Question: I have a search form that is allowing you to enter any information you want into it and perform the search on that data.
Here is what the form looks like:

My goal is to allow them to enter a start and end date. However, they could chose to only enter one or the other. In this case, I need my stored procedure to handle it correctly.
If the end date is empty, the end date will just become today's date. If the start date is empty, we could do any date (sqls default date for example which would include everything.
The 'awardDate' is that field that is being searched. If both dates are entered, then it would need to be the range 'between start and end'
Below is my current stored procedure:
'''
SELECT DISTINCT A.[awardID],
A.[awardDescription],
convert(varchar,cast(A.[awardValue] as money),1) as awardValue,
CONVERT (VARCHAR (10), A.[awardDate], 101) AS awardDate,
CONVERT (VARCHAR (10), A.[timestamp], 101) AS timestamp,
B.[FirstName] + ' ' + B.[LastName] as empName,
B.[ntid] AS empNTID,
C.[awardType] as awardTypeName,
D.[locationName],
E.[awardStatusName]
FROM taxTracker AS A
INNER JOIN
empTable AS B
ON A.[employee] = B.[empID]
INNER JOIN
taxTrackerAwardTypes AS C
ON A.[awardType] = C.[awardTypeID]
INNER JOIN taxTrackerLocations as D
ON A.[awardLocation] = D.[id]
INNER JOIN taxTrackerStatuses as E
ON A.[awardStatus] = E.[awardStatusID]
WHERE ((A.[employee] IN (SELECT ParamValues.x2.value('empID[1]', 'VARCHAR(60)')
FROM @employees.nodes('/employees/employee') AS ParamValues(x2)))
OR (ISNULL(@awardType, '') <> ''
AND A.[awardType] LIKE '%' + @awardType + '%')
OR (ISNULL(@awardStatus, '') <> ''
AND A.[awardStatus] LIKE '%' + @awardStatus + '%'))
FOR XML PATH ('details'), TYPE, ELEMENTS, ROOT ('root');
'''
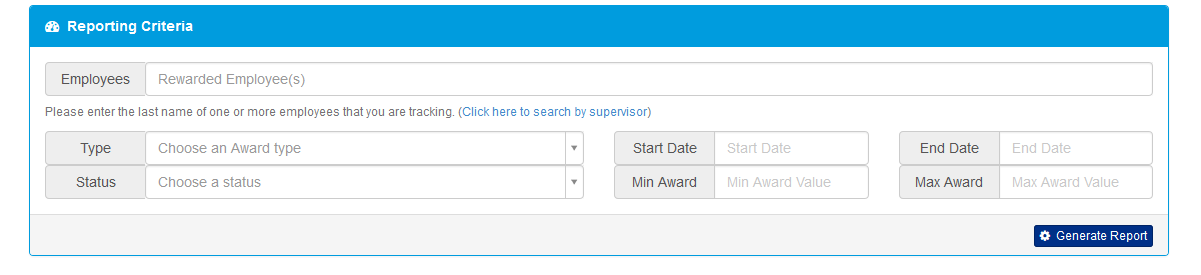
Answer: '''
where (awarddate >= @startdate or @stardate is null)
and (awarddate <= isnull(@enddate, getdate())
'''